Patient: sex M, age 47
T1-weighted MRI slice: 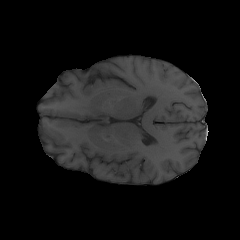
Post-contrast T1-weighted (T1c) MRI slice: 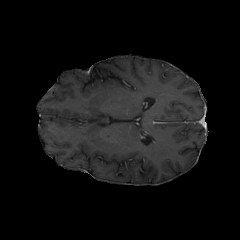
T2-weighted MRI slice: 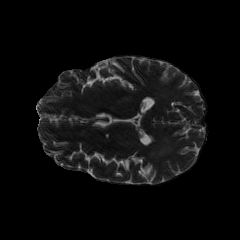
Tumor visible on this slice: no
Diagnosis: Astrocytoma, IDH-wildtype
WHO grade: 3